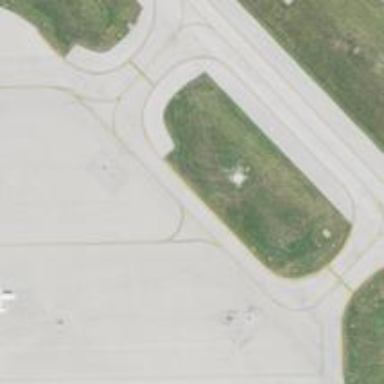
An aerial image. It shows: View of taxiway at the airport.